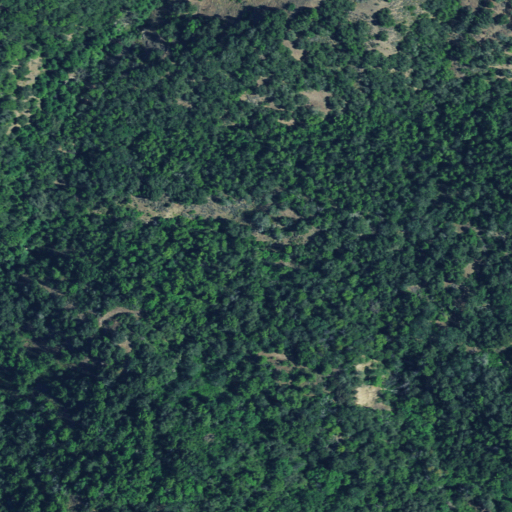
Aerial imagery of valley in California named South Fork Otis Canyon containing mixed forest, evergreen forest, and shrub